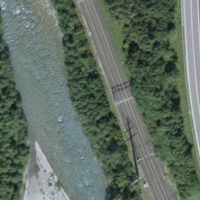
EUNIS habitat code: 15
Species observed at this site:
Milvus milvus